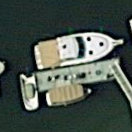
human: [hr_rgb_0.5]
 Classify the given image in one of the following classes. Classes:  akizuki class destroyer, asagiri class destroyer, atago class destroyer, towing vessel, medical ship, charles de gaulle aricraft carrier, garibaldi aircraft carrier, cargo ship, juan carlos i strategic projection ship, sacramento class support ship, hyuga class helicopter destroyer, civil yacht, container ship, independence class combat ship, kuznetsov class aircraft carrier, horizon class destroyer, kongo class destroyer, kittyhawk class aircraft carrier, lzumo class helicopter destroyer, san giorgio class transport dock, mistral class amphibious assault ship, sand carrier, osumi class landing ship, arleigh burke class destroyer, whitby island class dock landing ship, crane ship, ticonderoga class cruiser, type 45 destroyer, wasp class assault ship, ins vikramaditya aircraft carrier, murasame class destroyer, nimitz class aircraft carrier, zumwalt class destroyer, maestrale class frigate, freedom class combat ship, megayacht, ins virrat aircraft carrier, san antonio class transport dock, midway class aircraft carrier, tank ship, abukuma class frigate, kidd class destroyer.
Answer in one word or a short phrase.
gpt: Civil yacht